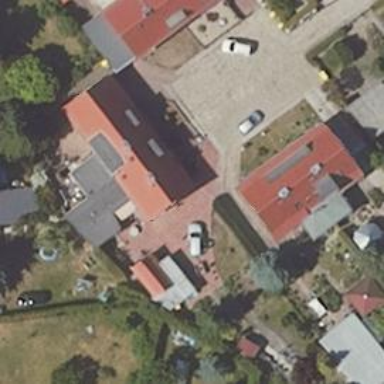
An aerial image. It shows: Semi-detached house.